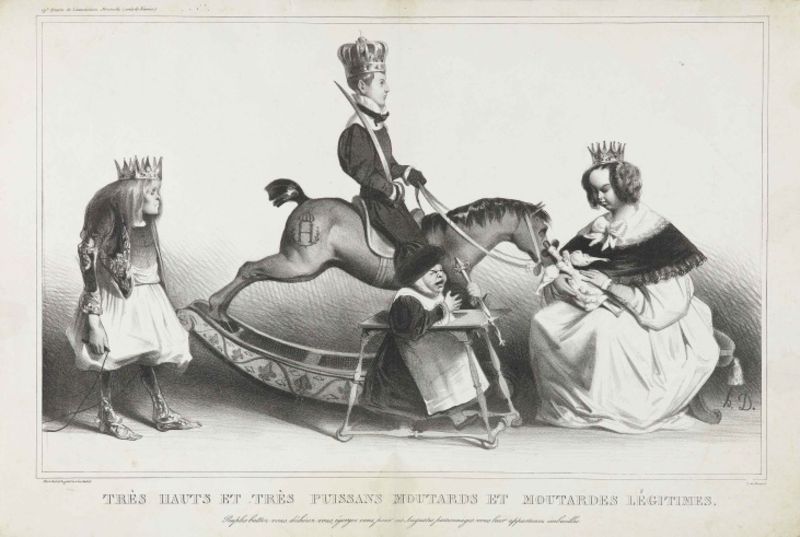
Titel: Très hauts es très puissans moutards et moutardes légitimes
Künstler: Honoré Daumier
Standort: Karlsruhe
Institution: Staatliche Kunsthalle Karlsruhe
Schlagwörter: mann, schatten, weiß, frauen, mädchen, frankreich, frau, grau, haar, hut, kleid, kleider, schwarz, tisch, zeichnung, tier, schleife, kragen, rahmen, signatur, haare, drei, familie, kind, mutter, krone, prinzessin, kinder, pferd, reiter, mähne, reiten, sattel, schweif, zügel, schrift, man, stab, grafik, graphik, baby, rand, französisch, chair, crown, hands, hat, king, könig, people, stool, sword, white, women, karikatur, black, dress, dresses, france, girls, gray, hair, ladies, lady, old, painting, portrait, skirt, three, verkleidung, woman, spielen, inschrift, print, servant, junge, spiel, vier, knabe, krank, narr, amme, weinen, druck, druckgraphik, druckgrafik, radierung, stich, titel, karrikatur, schwert, säbel, text, hässlich, peitsche, degen, herrscher, puppe, puppen, lustig, wappen, skelett, wood, ross, schreien, prinz, girl, german, death, boy, child, feet, prince, könige, königlich, königin, zwerg, drawing, paper, postkarte, kupferstich, black and white, frame, kinderwagen, alice, shadow, mother, hoheit, caricature, cartoon, daumier, etching, illustration, sketch, tail, walking, devil, french, jacket, preussen, dead, rope, zepter, spielzeug, ruinös, szepter, children, legende, säugling, feast, royal, kronen, family, verzerrt, shoes, engraving, pencil, schaukeln, kinderstuhl, coat of arms, legs, horse, reins, laufstall, calm, stare, play, puppenspiel, mähn, riding, pony, seriendruck, kids, playing, hebamme, clothing, hatching, scepter, standing, stahlstich, royalty, gehhilfe, boys, schwarz weiss, words, satire, schaukelpferd, wheels, springseil, ssen, krome, monarchy, princess, queen, servants, nurse, ride, gnomen, game, crying, wtf, politics, a, h, s, latein, toys, doll, pupen, crowns, rocker, rocking horse, tres, walker, fun, puppet, folly, feast', scetch, lithography, sable, dres, bpu, odd, screan, nother, scream, black etching, guy, heir, parody, nanny, political, roya, ugly baby, political cartoon, toddler, joke, grim reaper, ugliness, toy, nanny', nursery, prinzession, königskinder, cry, princes, et, rocking, sd, soiel, nurset, spoit children at play, spoilt children at play, the rich kids play, gehfrei, lauflernhilfe, brand, hobby horse, legitimes, tres hauts, commentary, schaukelfpferd, #könig, enfants terribles, dreikinder, dool, doole, moutardes, brandmarke, hauts, puissans, hoheitsvoll, complain, tres hauts et tres puissans, thee, mdutards, moutards, puissants, fallhut, very, jump rope, faschine, karrikature, könnig, caracture